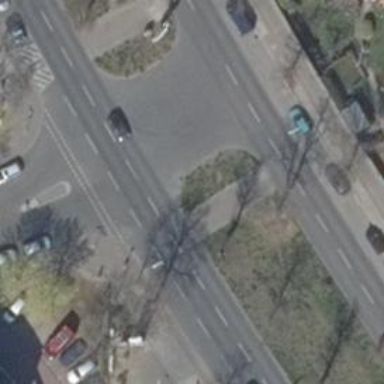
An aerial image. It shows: Primary highway with dual carriageway. The asphalt surface is accompanied by cycle track on the right side.